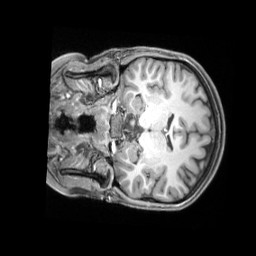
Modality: T1w
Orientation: coronal
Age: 19
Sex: female
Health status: ill
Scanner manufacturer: siemens
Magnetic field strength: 3 T
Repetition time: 2.2 s
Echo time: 0.00218 s